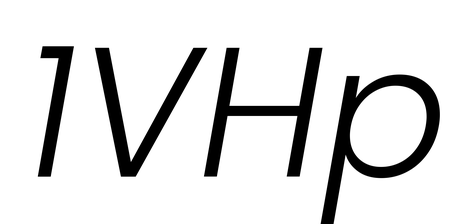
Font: Poppins-LightItalic